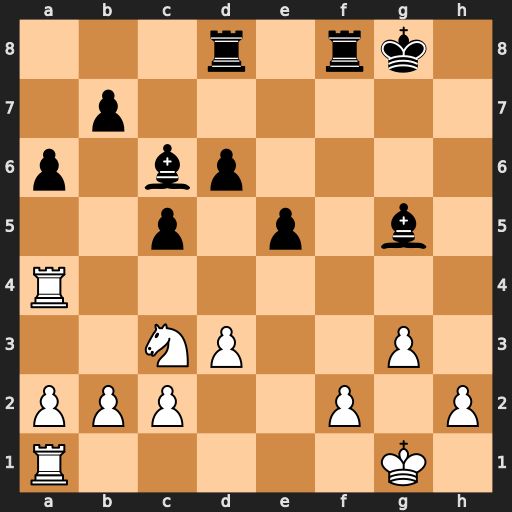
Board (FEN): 3r1rk1/1p6/p1bp4/2p1p1b1/R7/2NP2P1/PPP2P1P/R5K1
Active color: w
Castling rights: -
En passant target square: -
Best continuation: Rg4 Kh7 Rxg5